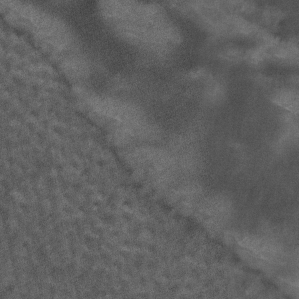
Label: non_frost